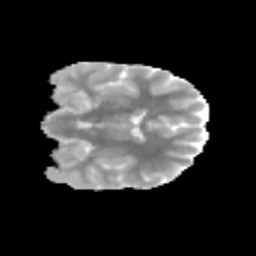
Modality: MD
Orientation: coronal
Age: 12
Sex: female
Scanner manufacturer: siemens
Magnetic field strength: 3 T
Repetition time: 3.8 s
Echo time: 0.07 s